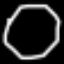
Label: octagon